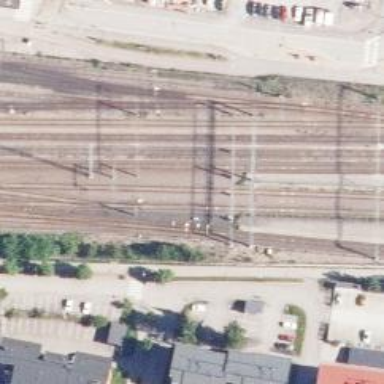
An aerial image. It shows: Railway track with continuous electrified contact line.